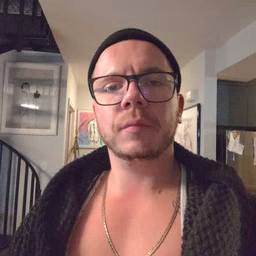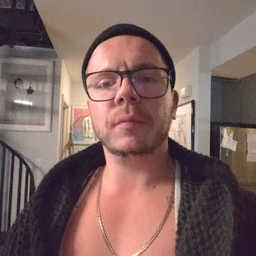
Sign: dryer